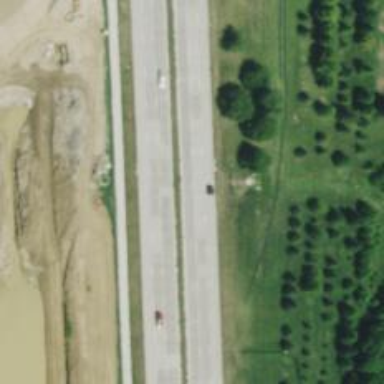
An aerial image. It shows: Primary highway.